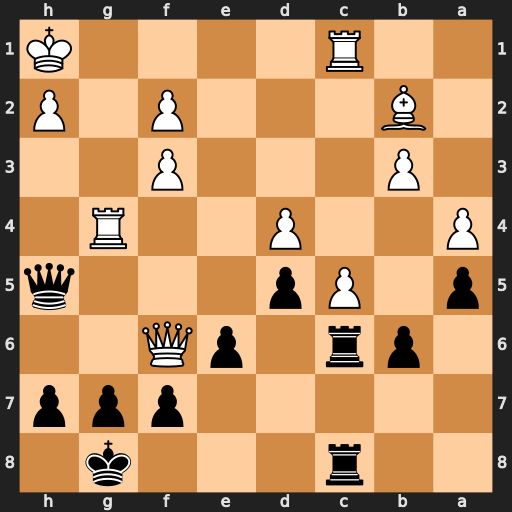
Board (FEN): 2r3k1/5ppp/1pr1pQ2/p1Pp3q/P2P2R1/1P3P2/1B3P1P/2R4K
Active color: b
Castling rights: -
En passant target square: -
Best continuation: Qxg4 fxg4 gxf6